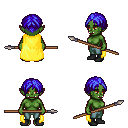
a pixel art fantasy rpg character, female body template, orc, green skin, yellow cape, teal pants, blue parted hairstyle, black shoes, spear, four views (front, back, left, right), 2x2 character sprite sheet, small pixel art, hard edges, no anti-aliasing